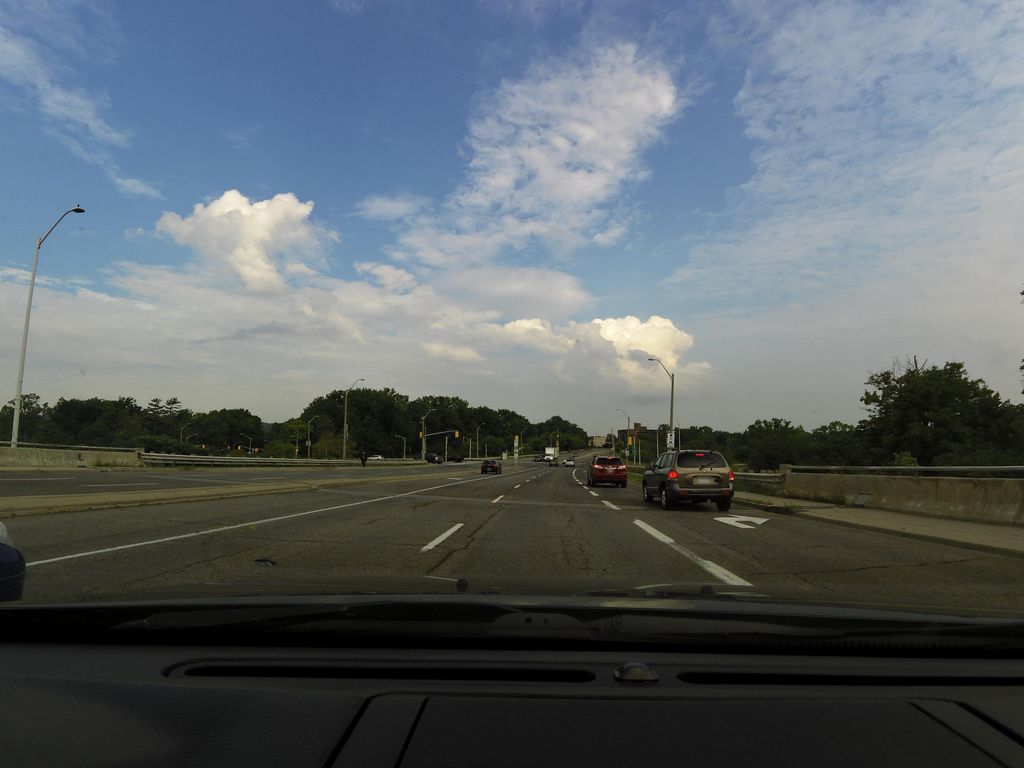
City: hamilton